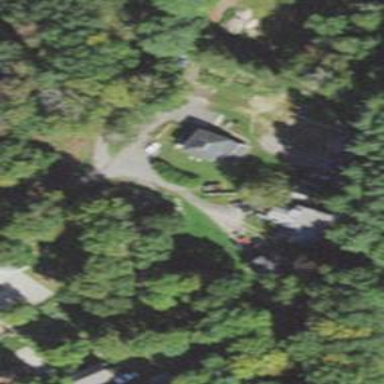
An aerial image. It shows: Residential driveway designated as service road.